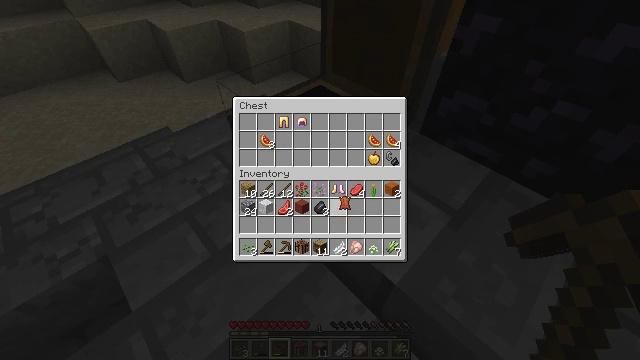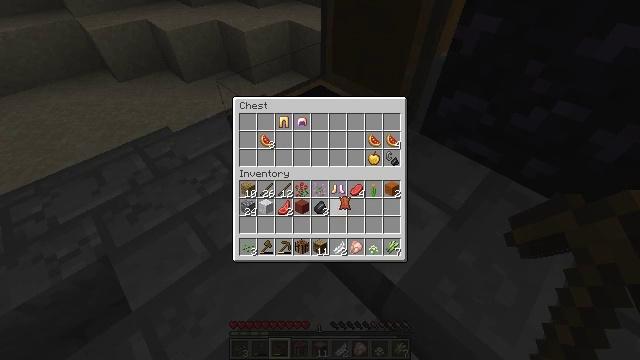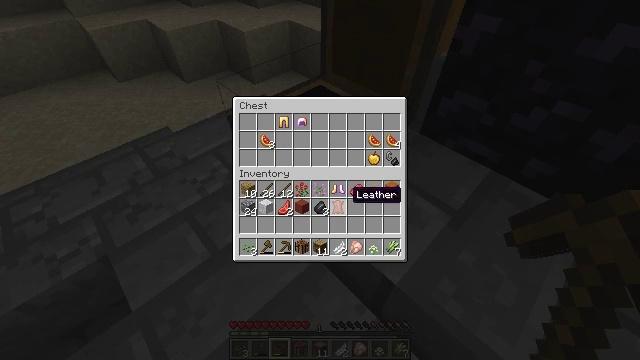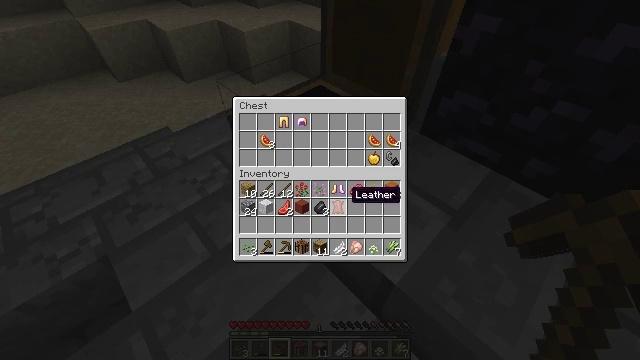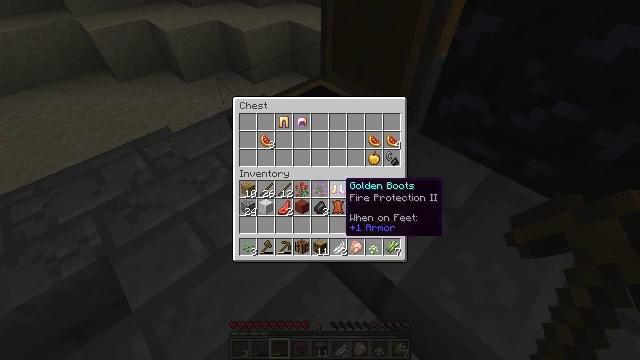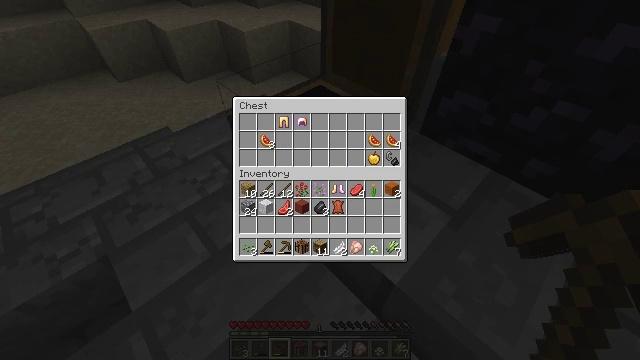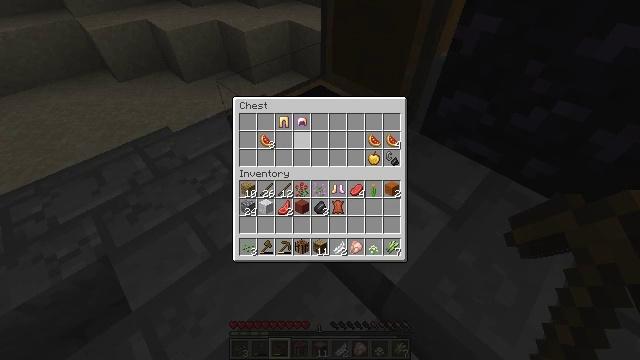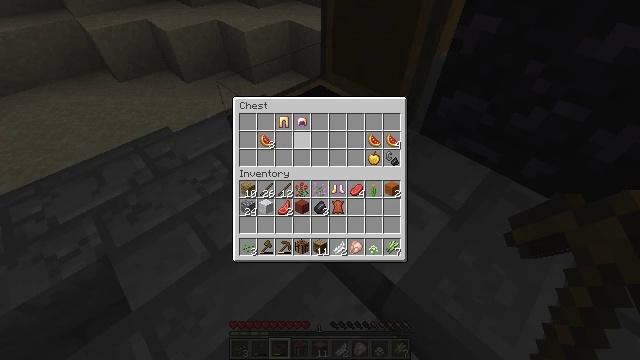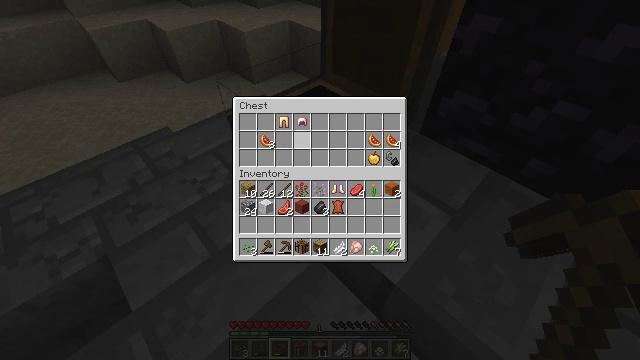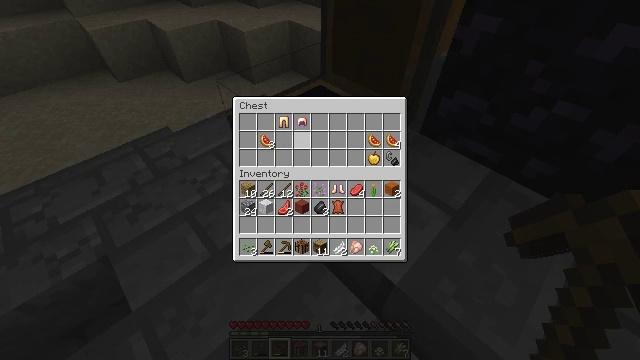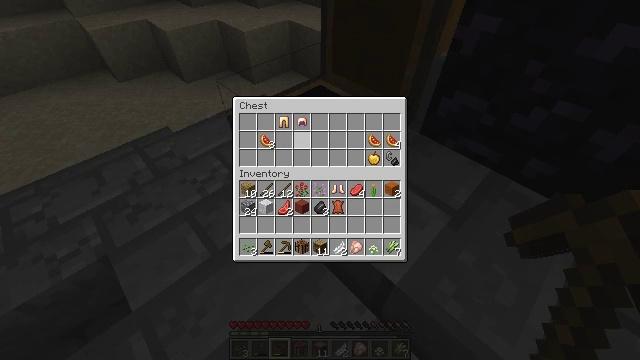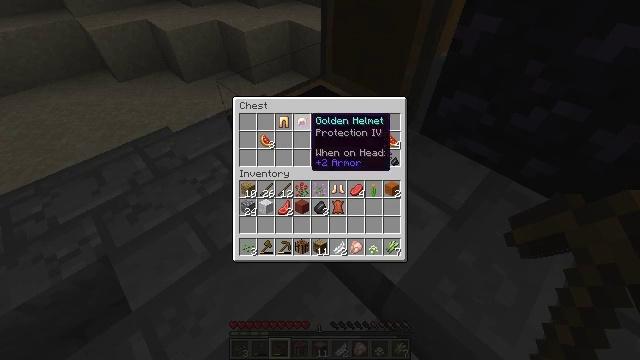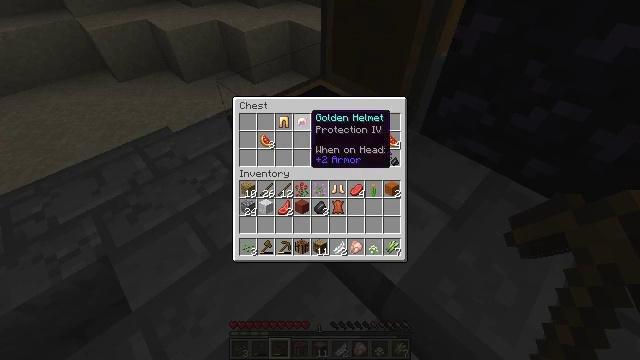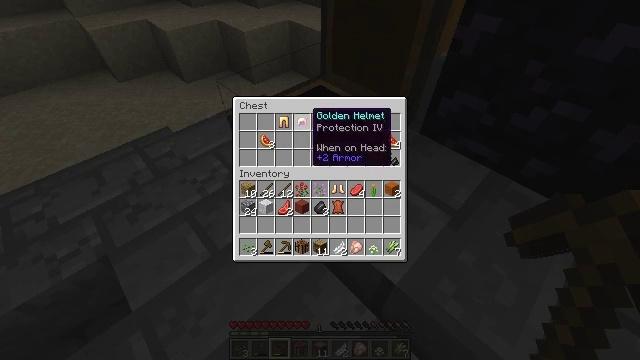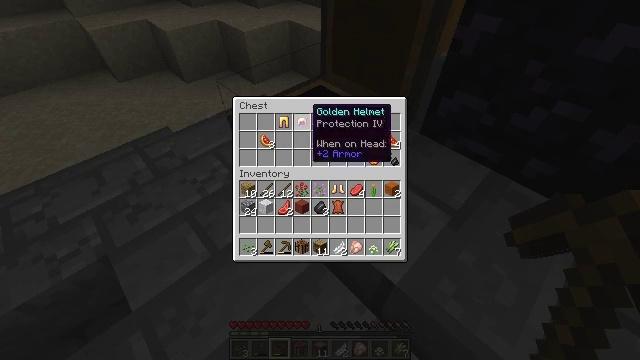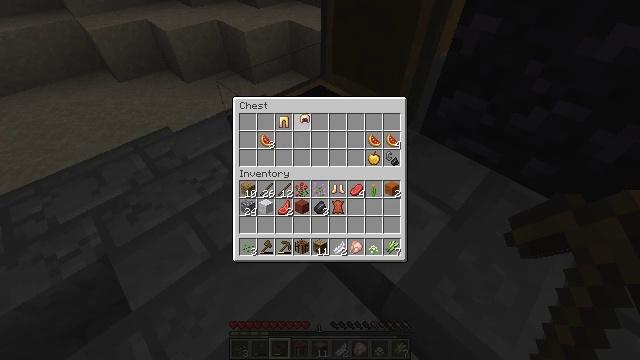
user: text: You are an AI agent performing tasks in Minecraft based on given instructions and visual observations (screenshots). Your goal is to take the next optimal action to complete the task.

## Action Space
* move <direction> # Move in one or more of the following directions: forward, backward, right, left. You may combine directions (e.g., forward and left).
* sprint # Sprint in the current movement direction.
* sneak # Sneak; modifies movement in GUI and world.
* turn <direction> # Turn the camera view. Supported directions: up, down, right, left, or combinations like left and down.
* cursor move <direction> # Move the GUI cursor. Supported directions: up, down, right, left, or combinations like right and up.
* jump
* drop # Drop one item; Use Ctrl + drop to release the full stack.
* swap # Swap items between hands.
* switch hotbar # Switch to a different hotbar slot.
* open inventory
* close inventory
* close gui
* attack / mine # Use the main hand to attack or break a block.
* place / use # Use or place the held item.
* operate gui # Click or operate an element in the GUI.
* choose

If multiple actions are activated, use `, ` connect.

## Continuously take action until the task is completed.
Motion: motion action
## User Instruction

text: Mine the chest to collect it.
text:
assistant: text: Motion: operate gui
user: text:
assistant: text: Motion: no_op
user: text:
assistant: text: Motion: no_op
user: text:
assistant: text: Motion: cursor move up
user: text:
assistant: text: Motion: cursor move left and up
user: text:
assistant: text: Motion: cursor move left and up
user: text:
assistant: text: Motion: no_op
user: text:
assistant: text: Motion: no_op
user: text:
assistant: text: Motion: no_op
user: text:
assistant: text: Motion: no_op
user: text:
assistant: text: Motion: no_op
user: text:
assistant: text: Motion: no_op
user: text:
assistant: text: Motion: no_op
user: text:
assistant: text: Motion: no_op
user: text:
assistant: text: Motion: operate gui
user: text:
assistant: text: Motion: operate gui
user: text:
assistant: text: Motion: operate gui
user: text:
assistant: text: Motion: no_op
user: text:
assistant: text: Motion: cursor move down
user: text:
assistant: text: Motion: cursor move right and down
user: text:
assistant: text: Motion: cursor move right and down
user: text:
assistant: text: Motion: cursor move right and down
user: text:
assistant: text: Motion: cursor move down
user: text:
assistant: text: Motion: no_op
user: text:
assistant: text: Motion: no_op
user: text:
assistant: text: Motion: no_op
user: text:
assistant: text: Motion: no_op
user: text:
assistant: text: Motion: no_op
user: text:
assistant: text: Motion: no_op
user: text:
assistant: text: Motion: no_op